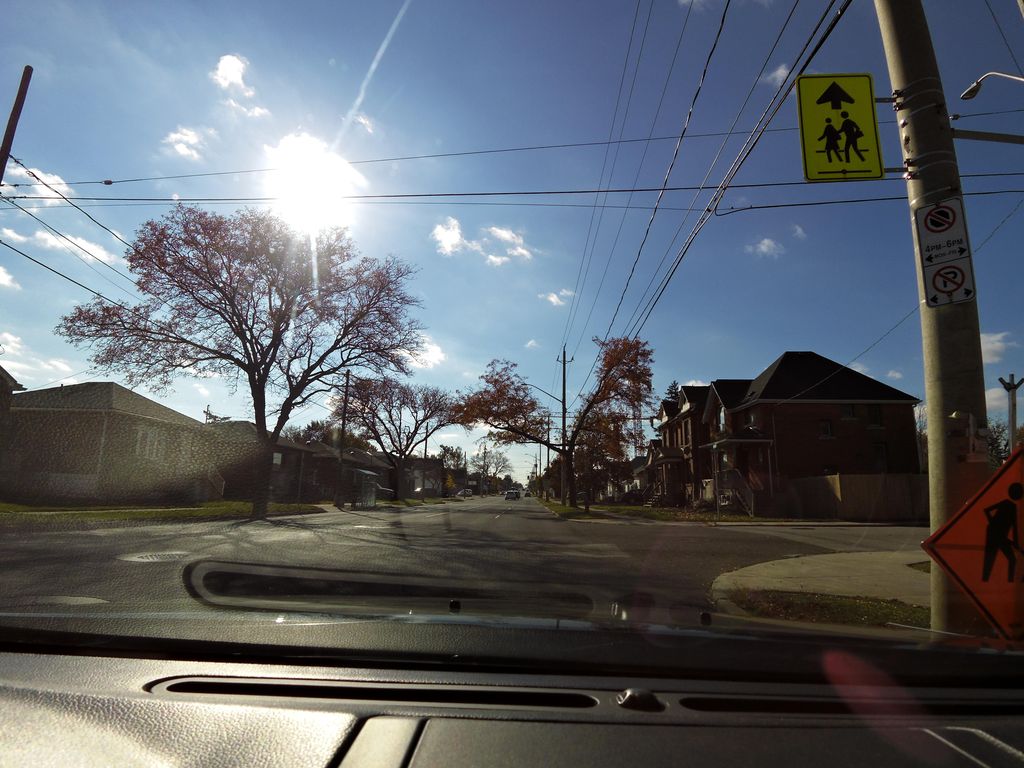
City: hamilton